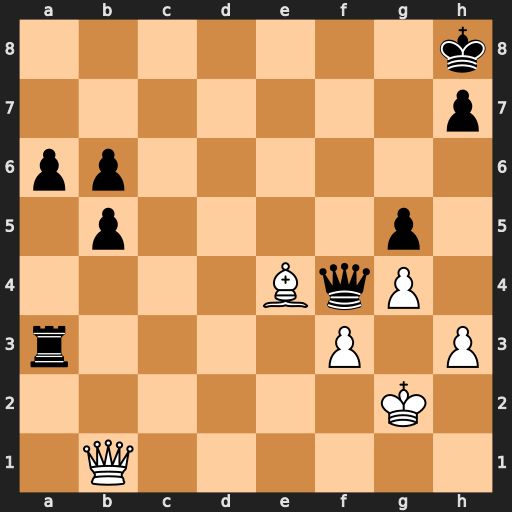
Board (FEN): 7k/7p/pp6/1p4p1/4BqP1/r4P1P/6K1/1Q6
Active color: w
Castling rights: -
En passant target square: -
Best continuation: Qb2+ Kg8 Bd5+ Kf8 Qxa3+